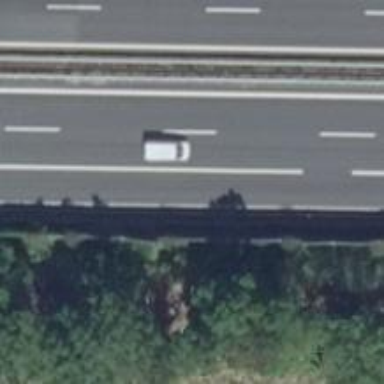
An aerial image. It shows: Concrete motorway.